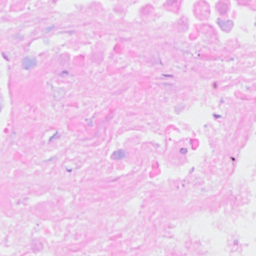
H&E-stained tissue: Breast